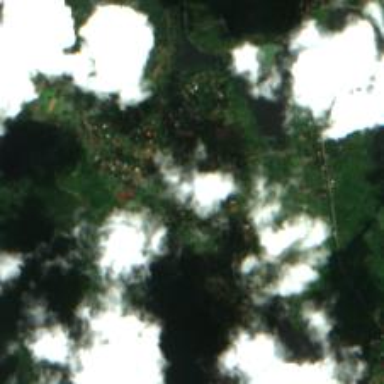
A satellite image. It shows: Village.